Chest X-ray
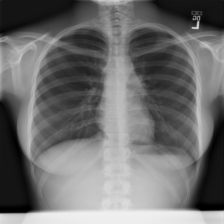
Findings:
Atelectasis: negative
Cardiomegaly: negative
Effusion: negative
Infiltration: positive
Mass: negative
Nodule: negative
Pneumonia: negative
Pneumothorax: negative
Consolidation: negative
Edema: negative
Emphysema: negative
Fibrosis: negative
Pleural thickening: negative
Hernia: negative